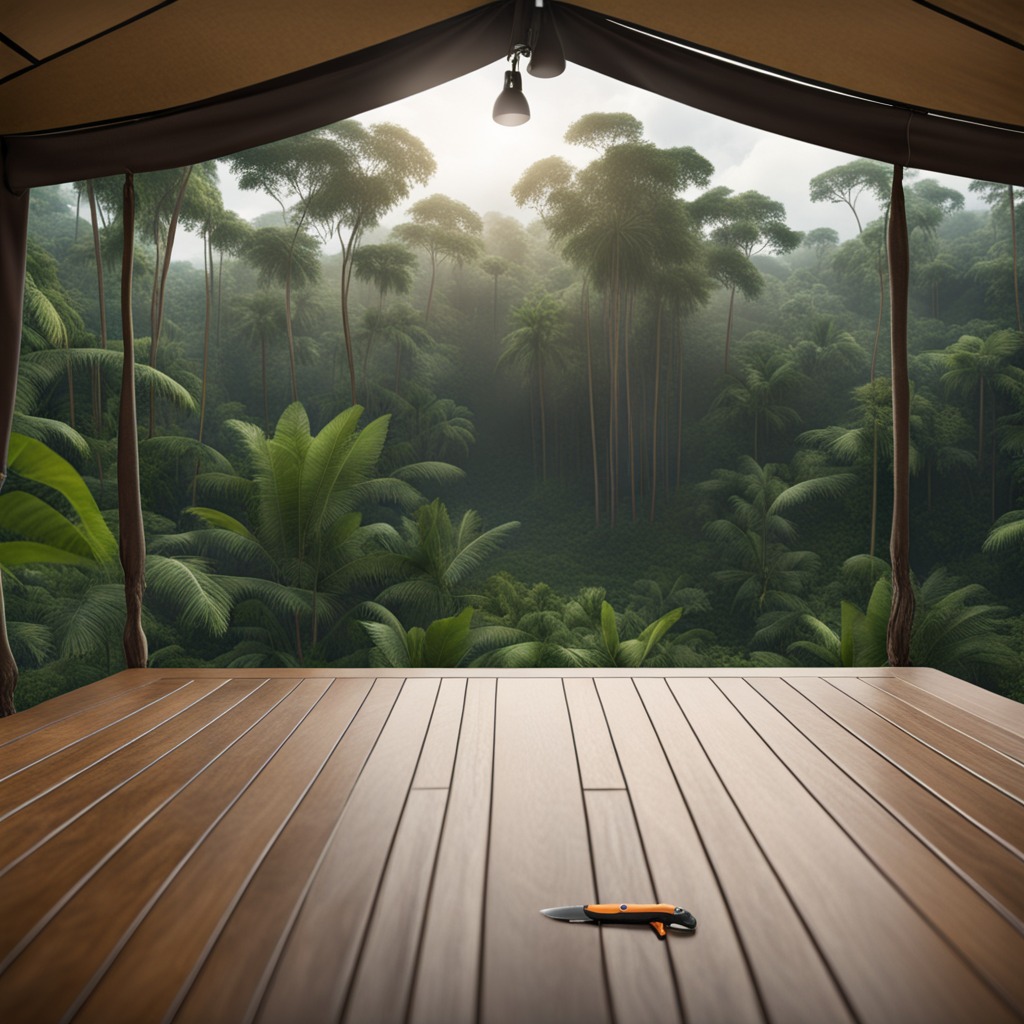
A utility knife is lying on the wooden table.